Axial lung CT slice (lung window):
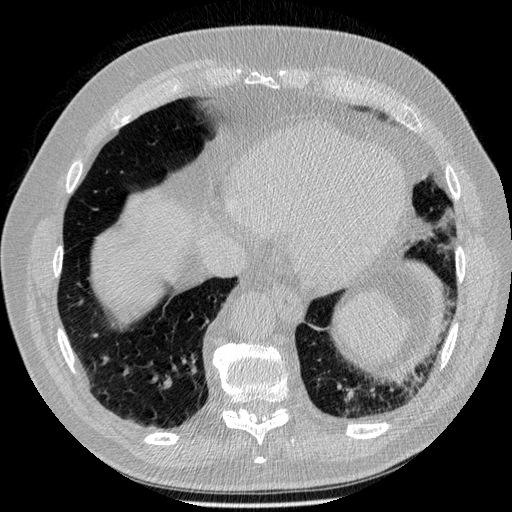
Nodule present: no